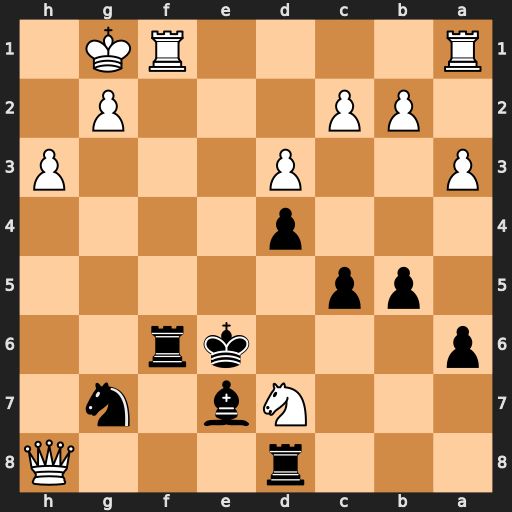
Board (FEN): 3r3Q/3Nb1n1/p3kr2/1pp5/3p4/P2P3P/1PP3P1/R4RK1
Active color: b
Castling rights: -
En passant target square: -
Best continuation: Rxf1+ Rxf1 Rxh8 Nxc5+ Bxc5